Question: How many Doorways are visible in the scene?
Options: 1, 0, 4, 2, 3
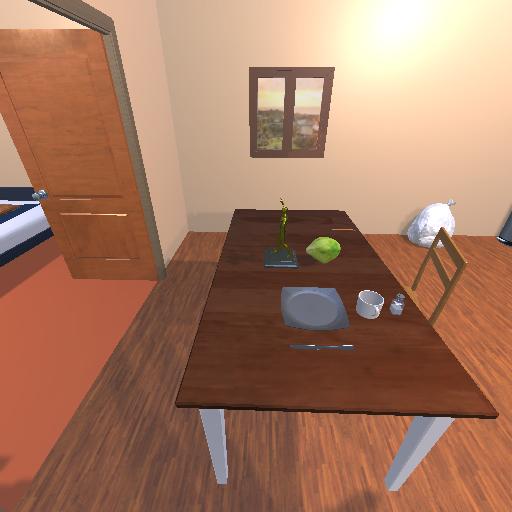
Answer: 1